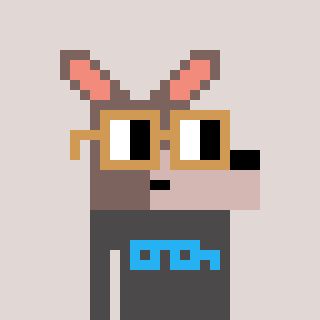
a pixel art character with square brown glasses, a kangaroo-shaped head and a grayscale-colored body on a warm background